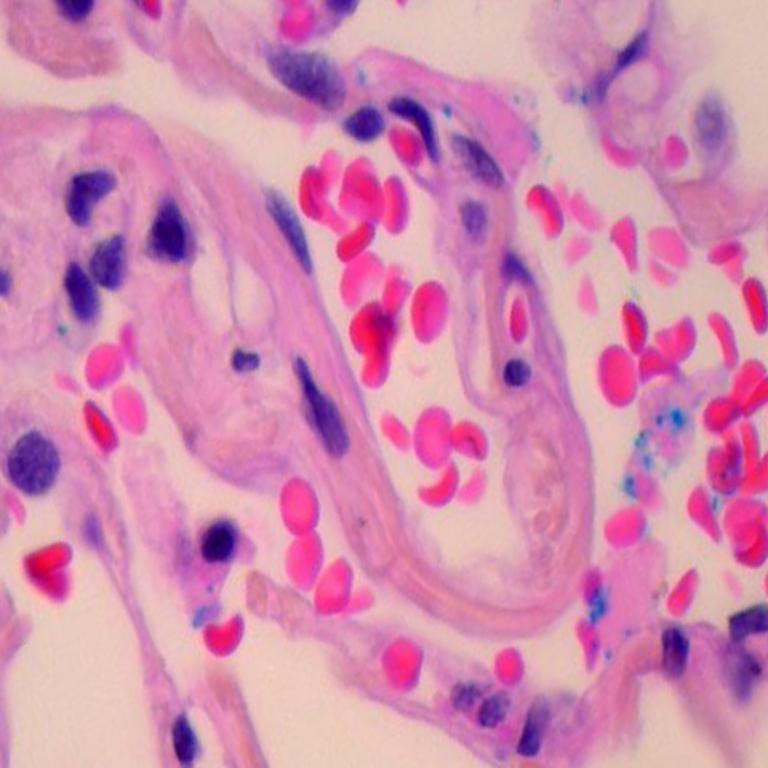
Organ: lung
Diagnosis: benign